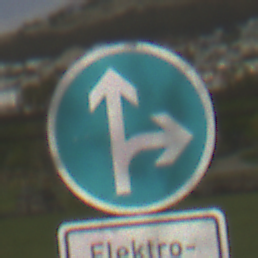
Verkehrszeichen: VorgeschriebeneFahrtrichtungGeradeausOderRechts
Zusatzzeichen unten: BesondereFahrzeugeUndTransportgueter11
Umgebung: Outdoor, Suburban
Tageszeit: MorningAfternoon
Wetter: PartlyCloudy
Licht: Natural
Jahreszeit: NotSpecified
Kontrast: HighContrast